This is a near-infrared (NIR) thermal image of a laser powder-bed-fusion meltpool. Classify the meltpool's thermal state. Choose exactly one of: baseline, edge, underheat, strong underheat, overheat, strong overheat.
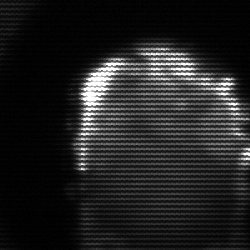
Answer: baseline